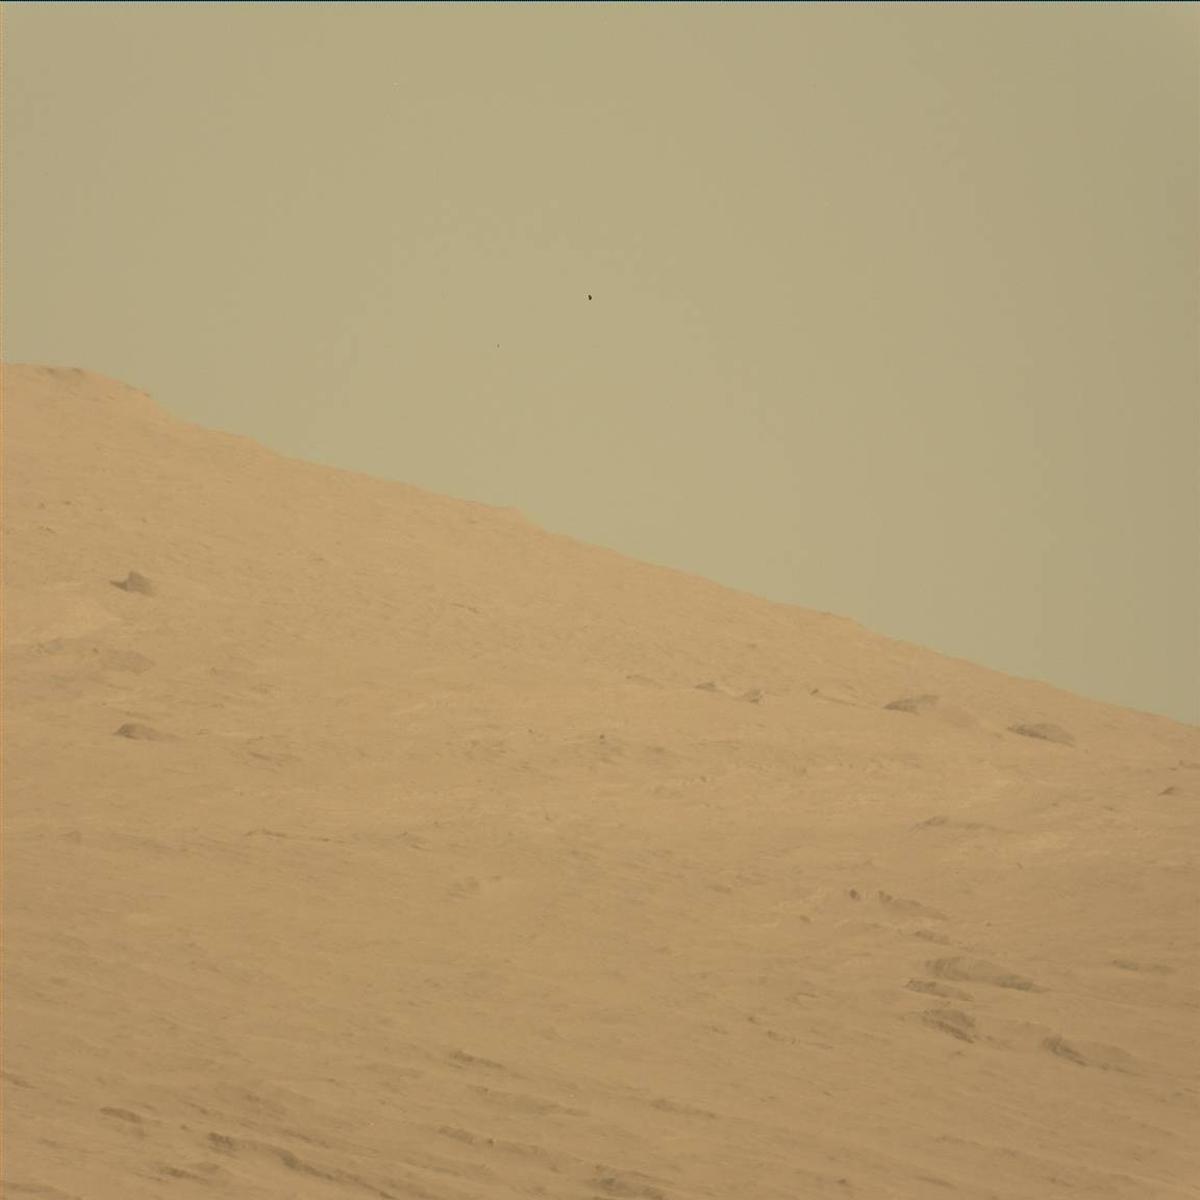
Terrain classes present: Ridge, Sand / Soil, Sky